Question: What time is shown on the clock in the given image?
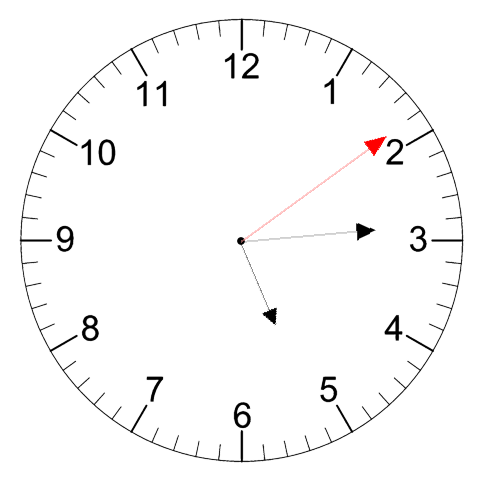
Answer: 05:14:09